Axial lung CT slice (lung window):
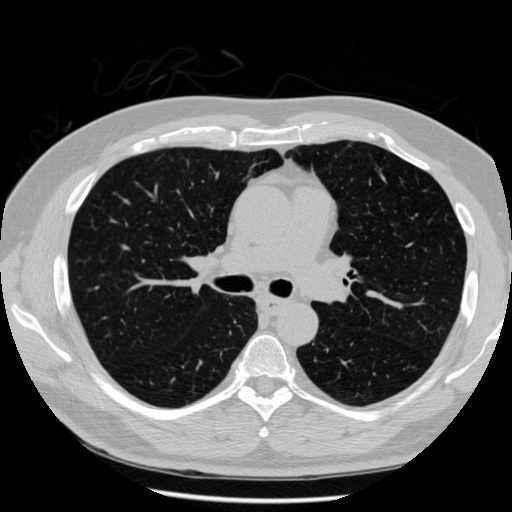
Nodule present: no